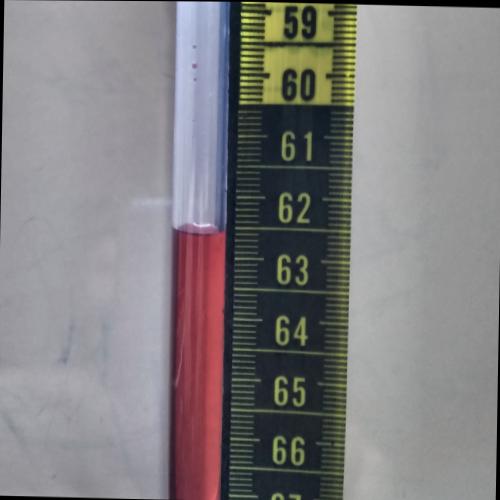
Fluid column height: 62.6 cm